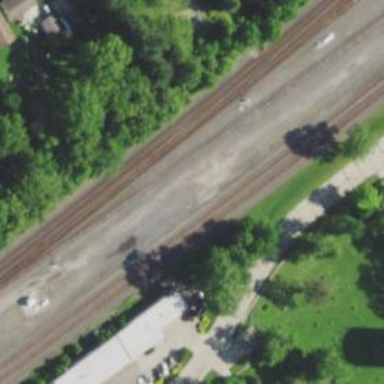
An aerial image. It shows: Railway junction.